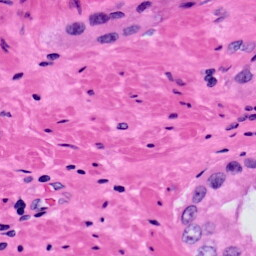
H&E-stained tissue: Prostate